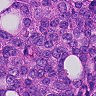
Metastatic tissue present: yes